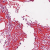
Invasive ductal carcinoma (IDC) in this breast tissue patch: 0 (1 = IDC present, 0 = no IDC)